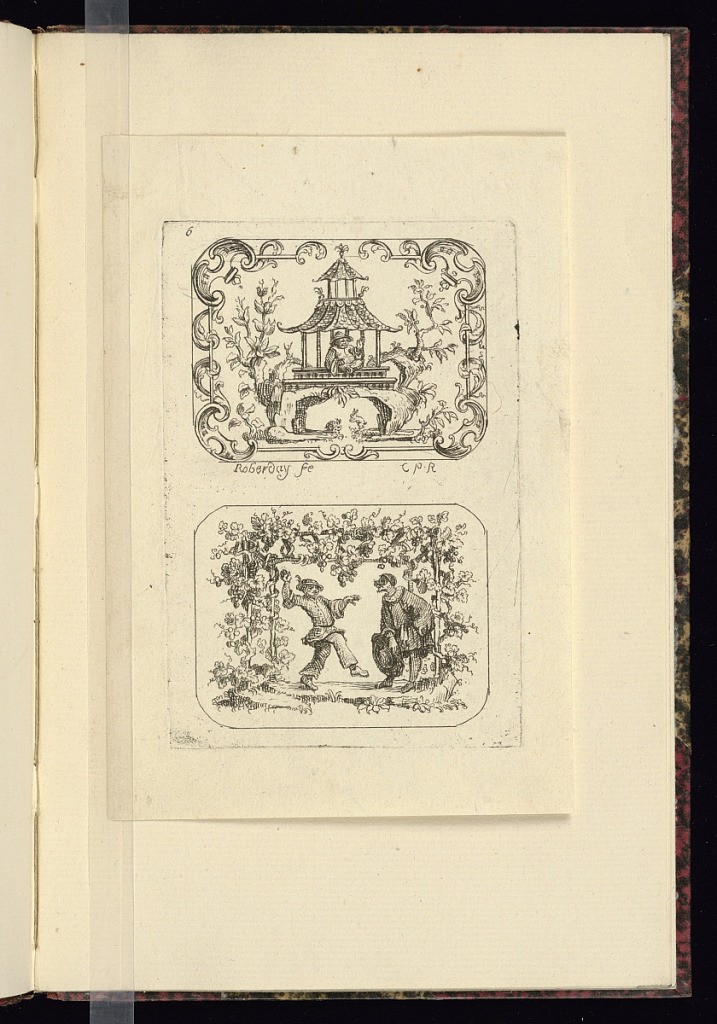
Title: Two Snuffbox Lid Designs
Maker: G. Roberday, French, active 1697 – 1713
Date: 1710
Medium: Etching on paper
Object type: Print
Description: Two designs for snuffbox lids (one above the other). The upper design features chinoiserie ornament, and a central figure seated within a tiered garden pavilion surrounded by plants and trees, framed by scrolling leaves. The lower design includes two figures in commedia dell'art costumes framed by grapevines on a squared trellis structure. The plate is signed and numbered.